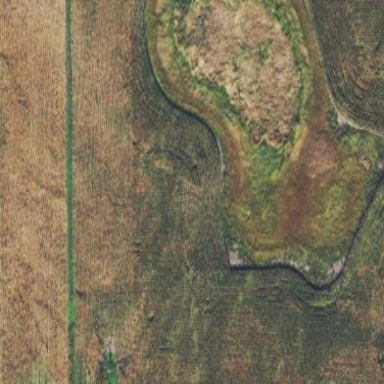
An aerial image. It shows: Marsh wetland.